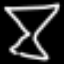
Label: hourglass